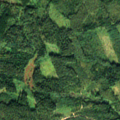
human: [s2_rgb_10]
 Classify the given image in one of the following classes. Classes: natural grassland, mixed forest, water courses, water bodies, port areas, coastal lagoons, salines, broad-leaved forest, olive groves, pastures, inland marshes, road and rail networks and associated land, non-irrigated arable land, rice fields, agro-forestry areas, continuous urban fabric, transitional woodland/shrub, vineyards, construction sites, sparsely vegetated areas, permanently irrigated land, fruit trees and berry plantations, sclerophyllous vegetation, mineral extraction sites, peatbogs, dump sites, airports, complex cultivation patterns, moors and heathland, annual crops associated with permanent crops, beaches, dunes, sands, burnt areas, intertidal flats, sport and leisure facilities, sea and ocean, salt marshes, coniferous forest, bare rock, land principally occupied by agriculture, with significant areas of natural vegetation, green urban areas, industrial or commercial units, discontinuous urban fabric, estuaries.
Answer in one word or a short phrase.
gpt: broad-leaved forest, coniferous forest, mixed forest, transitional woodland/shrub